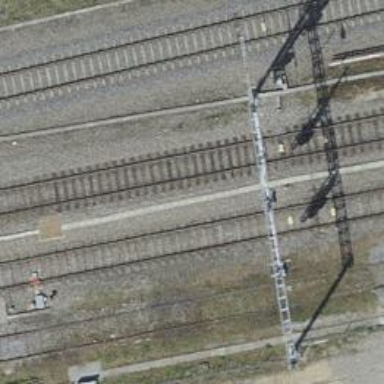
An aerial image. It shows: Single-track electrified railway with contact line.